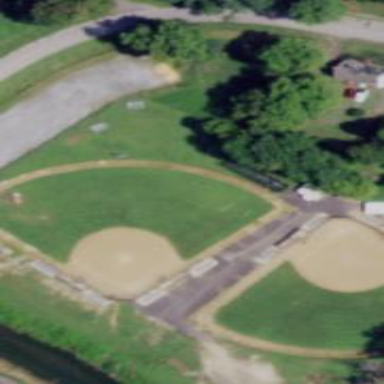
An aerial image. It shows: Baseball pitch for leisure and sports activities.